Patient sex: F
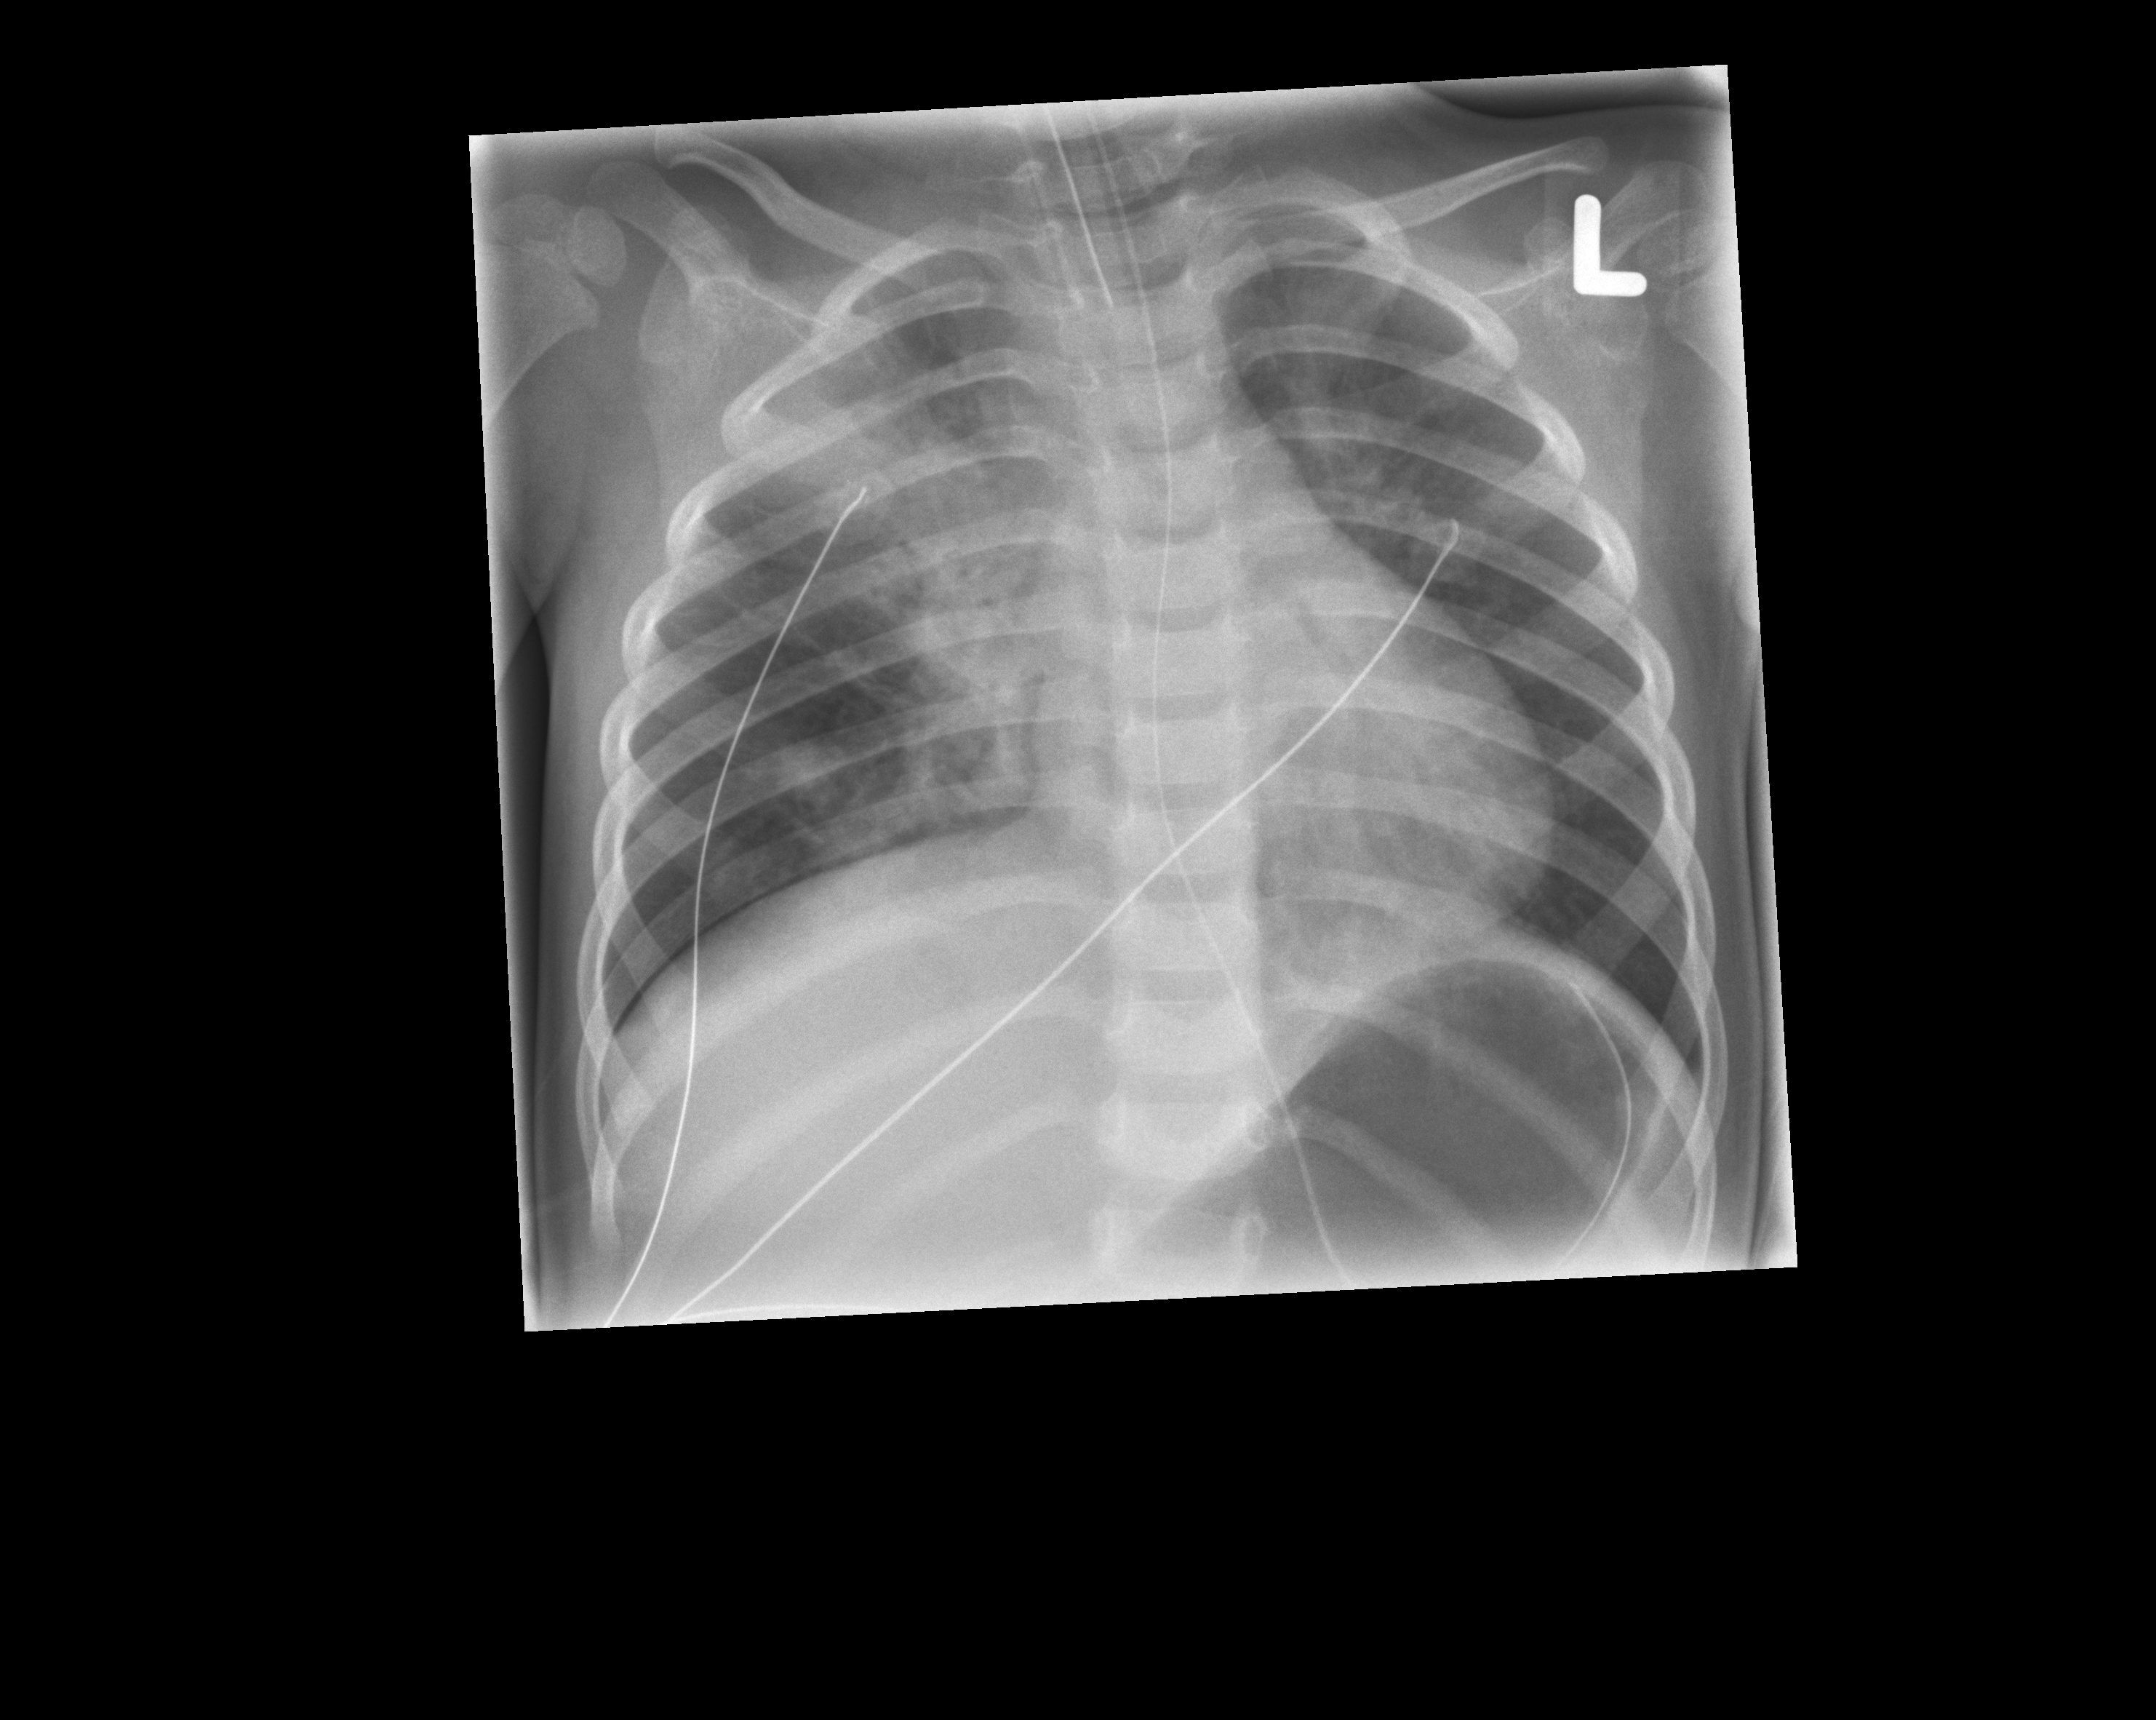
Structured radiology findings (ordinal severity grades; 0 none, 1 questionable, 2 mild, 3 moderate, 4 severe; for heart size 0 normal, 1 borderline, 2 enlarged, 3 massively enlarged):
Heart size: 0
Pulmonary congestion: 0
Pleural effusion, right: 0
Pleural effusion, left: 0
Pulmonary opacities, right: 3
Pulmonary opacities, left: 0
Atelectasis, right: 3
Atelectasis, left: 0